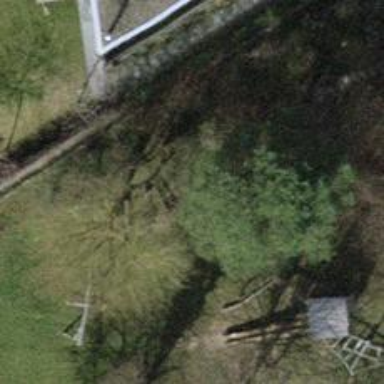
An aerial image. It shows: BBQ amenity.